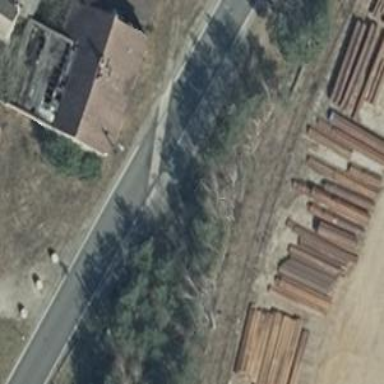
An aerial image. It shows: Railway level crossing.